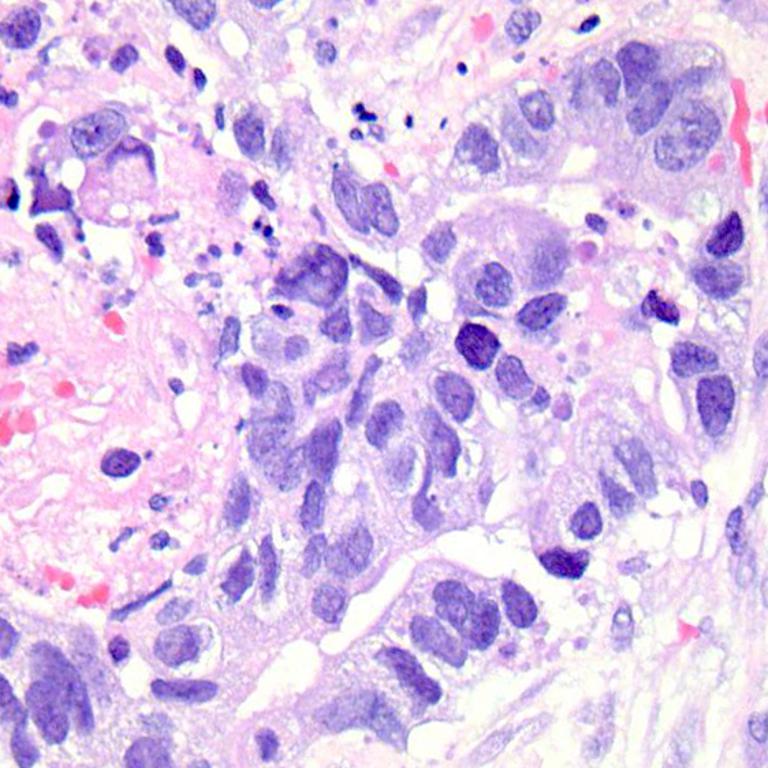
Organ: colon
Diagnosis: adenocarcinomas